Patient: sex M, age 53
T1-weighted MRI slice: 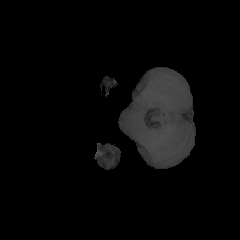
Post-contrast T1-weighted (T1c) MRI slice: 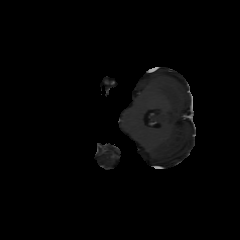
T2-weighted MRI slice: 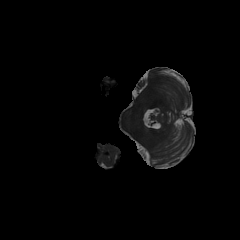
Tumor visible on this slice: no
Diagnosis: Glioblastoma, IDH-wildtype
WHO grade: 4